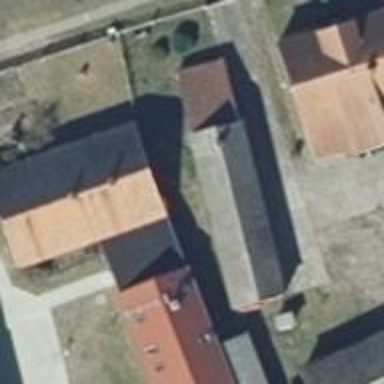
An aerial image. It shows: House with gabled roof oriented along the structure.